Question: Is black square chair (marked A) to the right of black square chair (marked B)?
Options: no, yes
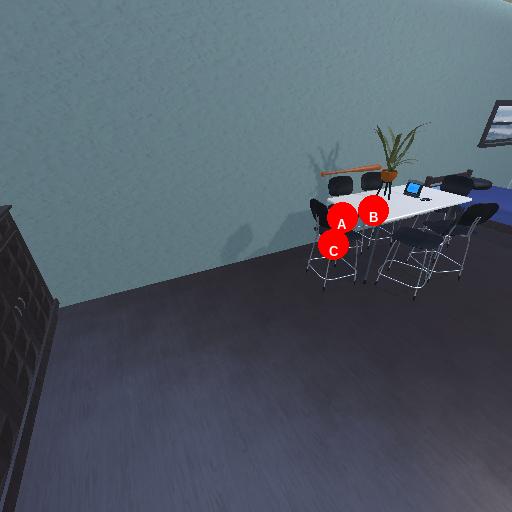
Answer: no